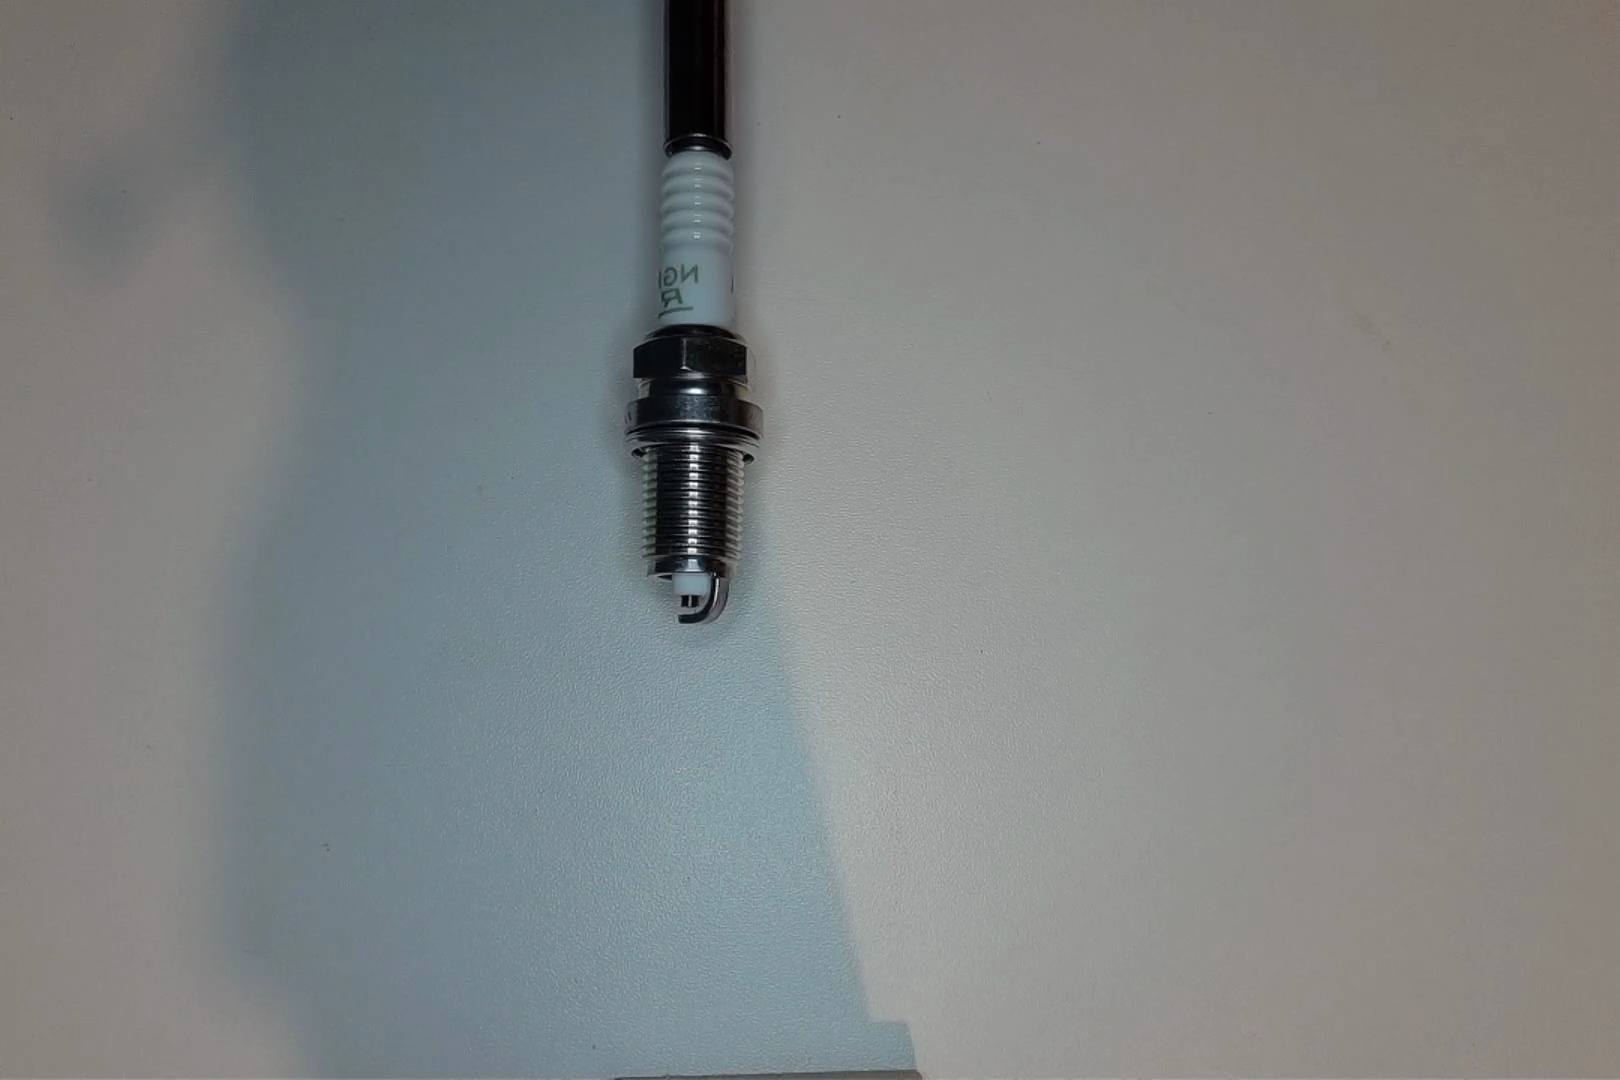
Label: normal